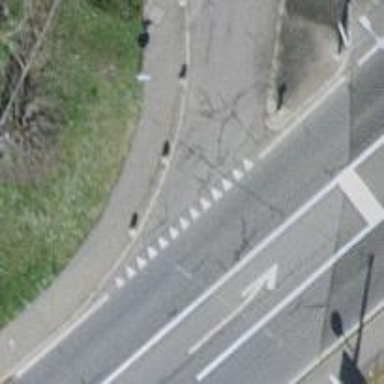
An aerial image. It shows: Bollard barrier.